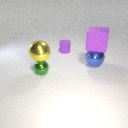
large blue metal sphere below large purple rubber cube